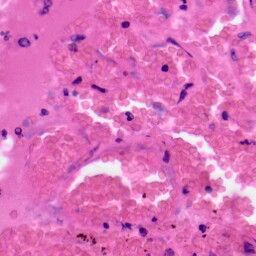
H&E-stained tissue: Colon